I will show an image sequence of human cooking. I have annotated the images with numbered circles. Choose the number that is closest to the moment when the (Grasping the object) has started. You are a five-time world champion in this game. Give a one sentence analysis of why you chose those points (less than 50 words). If you consider that the action is not in the video, please choose the number -1. Provide your answer at the end in a json file of this format: {"points": []}
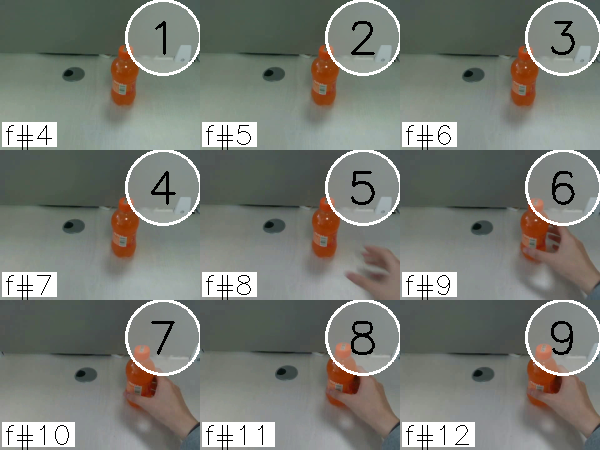
Frame 7 shows the clearest moment of hand-object contact.
{"points": [7]}